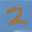
Label: 2